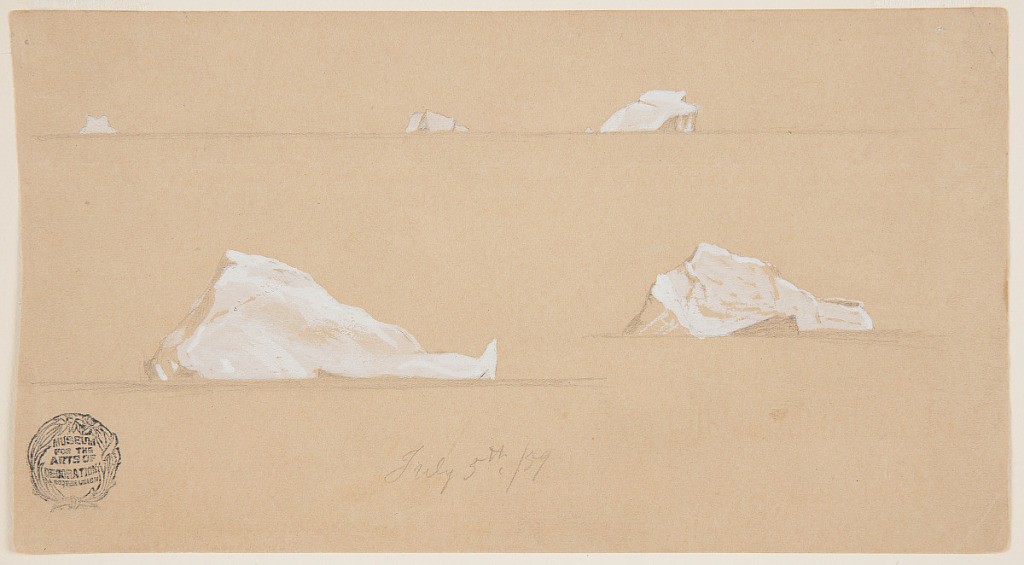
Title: Icebergs near Cape St. John, Canada
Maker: Frederic Edwin Church, American, 1826–1900
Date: July 5, 1859
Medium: Graphite and white gouache on light brown paper
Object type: Drawing
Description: Seascape sketch showing three views of icebergs near Cape St. John on the island of Newfoundland in Canada. Along the upper margin, three icebergs are shown on the water's surface and recede into the distance from right to left. At center right, a single iceberg with a pointed top and roughly pyramidal shape is included, while at center left, a larger, though also roughly pyramidal iceberg is shown with a short spire on its right edge, somewhat resembling the horn on a dragon's nose.